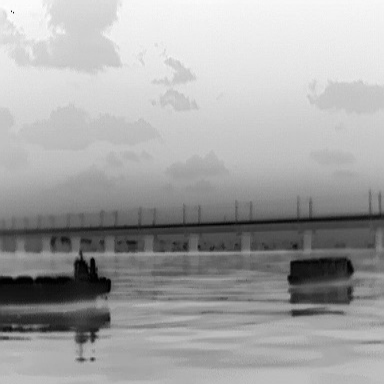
There is a fishing_boat in the infrared image.